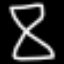
Label: hourglass